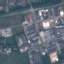
Land use / land cover class: Industrial